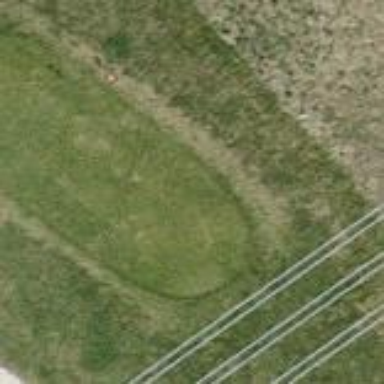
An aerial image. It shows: Golf tee on grass surface.